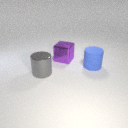
large blue rubber cylinder to the right of large purple metal cube